Question: I'm getting the following error in SSRS:
'''
An error occurred during local report processing.
An error has occurred during report processing.
Query execution failed for dataset 'Dataset1'.
incorrect syntax near '='
'''
Before this error, I was getting an error that complained about parameter order( " Must pass parameter number 3 and subsequent parameters as '@name = value', after the form '@name = value' has been used, all subsequent parameters must be passed inthe form '@name = value' . ) .. and I fixed that by changing the order of parameters(basically I put begin/end dates after other parameters).
'''
exec [dbo].[prc_RPT_Select_BI_Completes_Data_View_tst]
@AccountIDs = NULL,
@ClientIDs = NULL,
@SupplierIDs = NULL,
@FromDate = '<PHONE>',
@ToDate = '<PHONE>',
@CompleteType = NULL,
@SourceType = NULL,
@SurveyStatus = NULL,
@IsSupplierUser = NULL
'''

How do I fix this problem? Would the fact that the stored-proc. has dynamic sql all throughout it affect this?
Also,when I run this in SSMS manually:
'''
exec [dbo].[prc_RPT_Select_BI_Completes_Data_View_tst] '20121010', '20121011', null,null,null,null,null,null
'''
then it works fine. So it might have to do with SSRS?
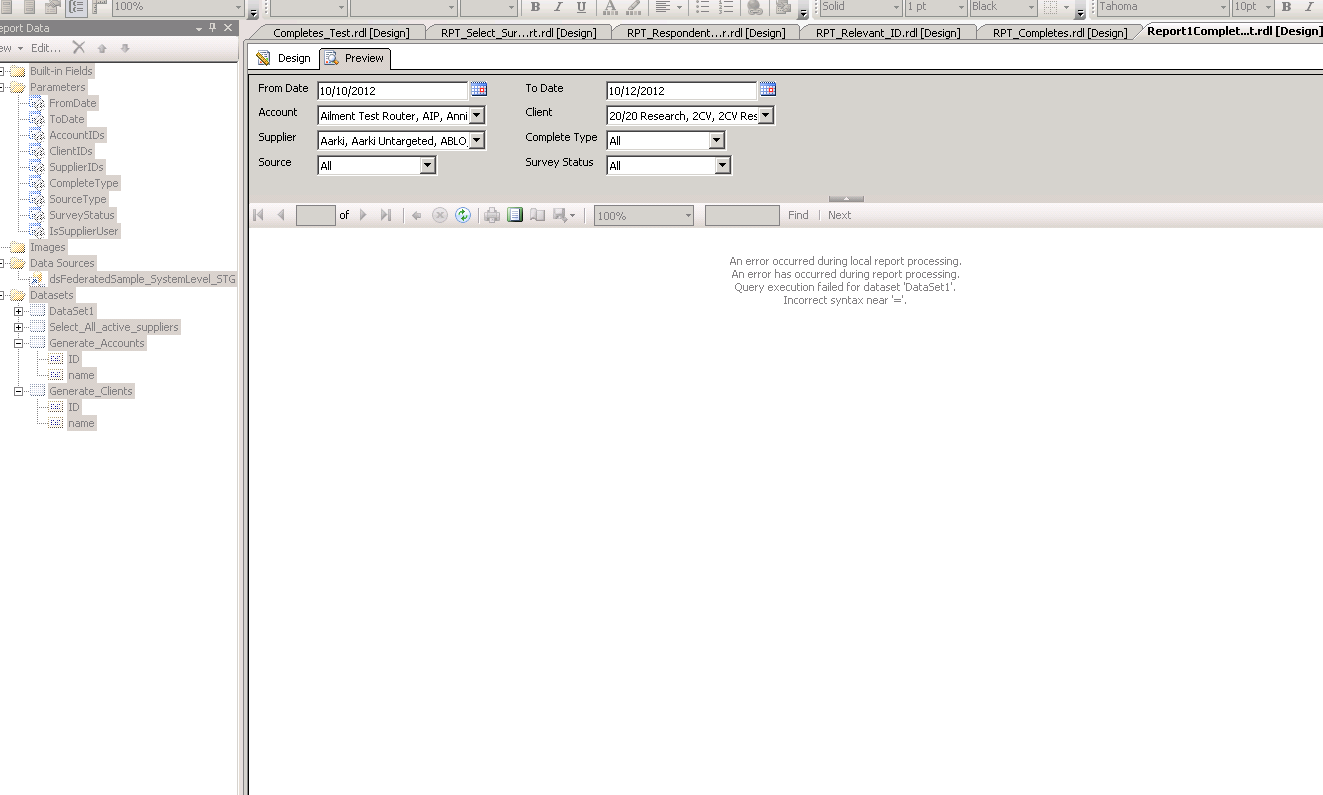
Answer: The original error did not complain about the order of parameters. It instead stated (a little cryptic) that you should not mix positional and named parameters when calling a procedure.
There are now two posible causes for the new error:
1. You have a typo in the calling statement.
2. You have a typo in the procedure itself.
Try to grab the exact statement that is send to the db and run it manually in SSMS. That should tell you more. I did notice that you used different parameter values in the two examples.
If you can't resolve it with that, run a SQL Server Profiler trace capturing stored procedure statement started and stored procedure statement completed as well as user error while running the report. In there you should be able to see the exact statement that caused the error.